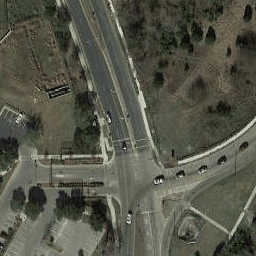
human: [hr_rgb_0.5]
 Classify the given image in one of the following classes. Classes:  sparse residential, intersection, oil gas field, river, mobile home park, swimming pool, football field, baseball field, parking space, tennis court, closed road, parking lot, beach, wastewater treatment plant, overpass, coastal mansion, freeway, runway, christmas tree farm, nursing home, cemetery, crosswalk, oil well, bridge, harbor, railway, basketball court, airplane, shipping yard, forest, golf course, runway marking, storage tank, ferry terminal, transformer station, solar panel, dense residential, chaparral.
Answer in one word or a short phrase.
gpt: intersection